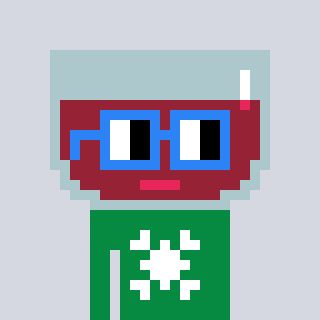
a pixel art character with square blue glasses, a wine-shaped head and a green-colored body on a cool background